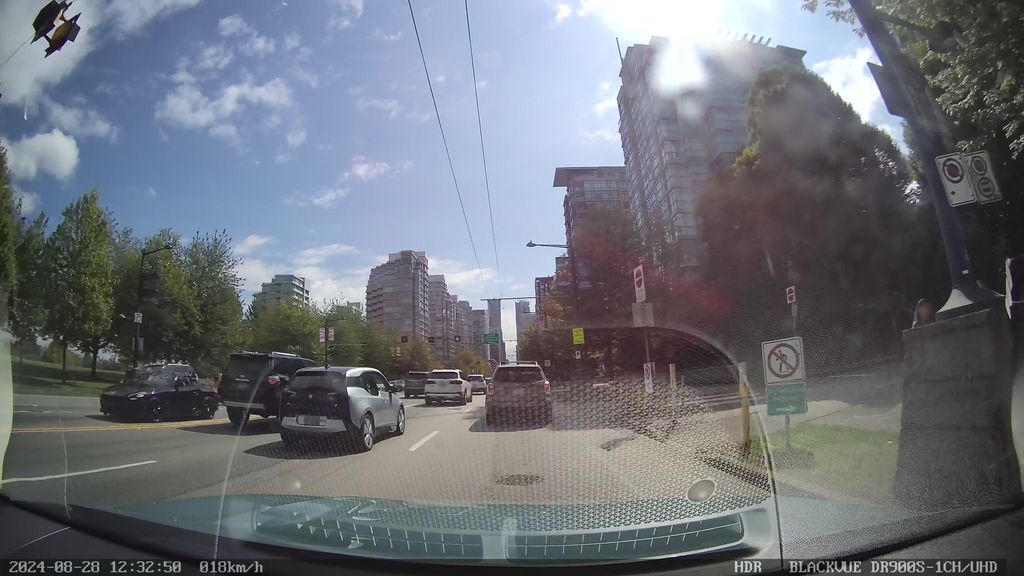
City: vancouver